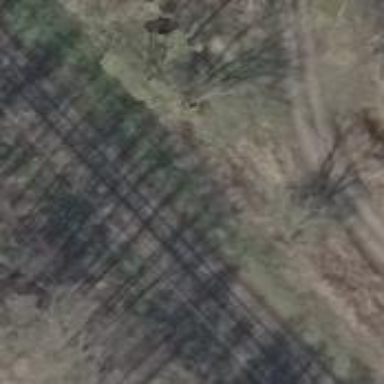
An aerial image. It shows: Abandoned railway.